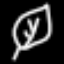
Label: leaf